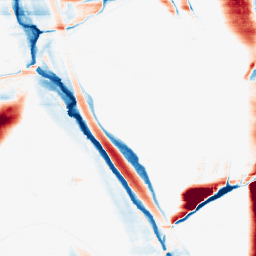
Category: morphological
Decomposition family: morphological_rect
Decomposition parameters: operation: average
width: 50
height: 3
Upsampling method: edge_directed
Upsampling parameters: scale: 2
Upsampling scale: 2